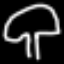
Label: mushroom